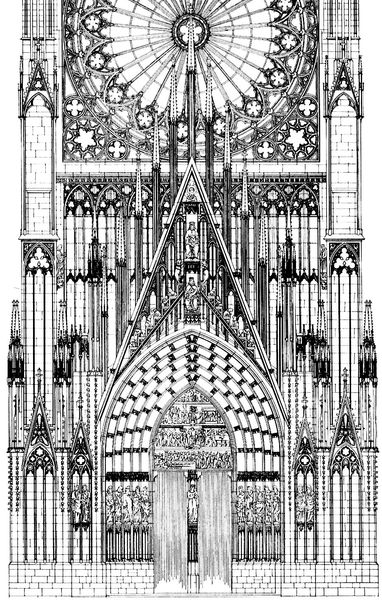
Titel: Straßburger Münster
Standort: Straßburg (EU - F)
Schlagwörter: fenster, frankreich, skizze, tür, zeichnung, gebäude, architektur, steine, kalt, kirche, gotik, turm, bogen, giebel, mauer, tor, eingang, fugen, türme, schnitt, altar, kathedrale, programm, portal, dienste, gotisch, rosenfenster, rosette, spitzbogen, renessance, plan, heilige, kitschig, bau, masswerk, bauplastik, aufriss, tympanon, blendbogen, fensterrose, fialen, gewände, vierpass, dreipass, stabwerk, apostel, barokk, gotische, to, tr, #portal, buntglass